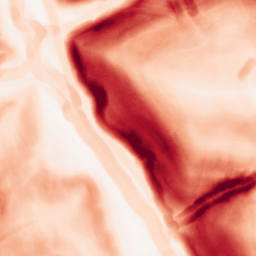
Category: morphological
Decomposition family: morphological_gradient
Decomposition parameters: size: 7
shape: disk
Upsampling method: linear_exact
Upsampling parameters: scale: 8
Upsampling scale: 8